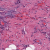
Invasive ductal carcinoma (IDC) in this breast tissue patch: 1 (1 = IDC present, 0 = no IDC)